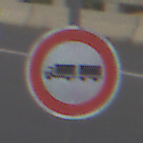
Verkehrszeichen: VerbotLastkraftwagenMitAnhaenger
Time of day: MorningAfternoon
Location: Outdoor (Suburban)
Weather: PartlyCloudy
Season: NotSpecified
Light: Natural